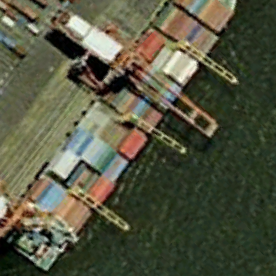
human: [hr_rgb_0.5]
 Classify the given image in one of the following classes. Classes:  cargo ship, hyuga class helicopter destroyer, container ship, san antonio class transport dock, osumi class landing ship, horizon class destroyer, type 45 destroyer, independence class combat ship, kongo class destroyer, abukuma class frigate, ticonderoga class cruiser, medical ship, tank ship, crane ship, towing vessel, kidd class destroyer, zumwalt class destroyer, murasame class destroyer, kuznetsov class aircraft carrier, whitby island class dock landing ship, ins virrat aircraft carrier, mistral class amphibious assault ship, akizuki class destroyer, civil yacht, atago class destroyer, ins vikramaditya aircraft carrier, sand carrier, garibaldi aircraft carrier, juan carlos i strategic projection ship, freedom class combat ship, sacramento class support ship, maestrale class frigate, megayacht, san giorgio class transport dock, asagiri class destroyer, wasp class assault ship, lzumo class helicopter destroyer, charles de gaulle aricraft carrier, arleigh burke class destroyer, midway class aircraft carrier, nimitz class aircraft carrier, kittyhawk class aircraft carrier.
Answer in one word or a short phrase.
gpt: Container ship